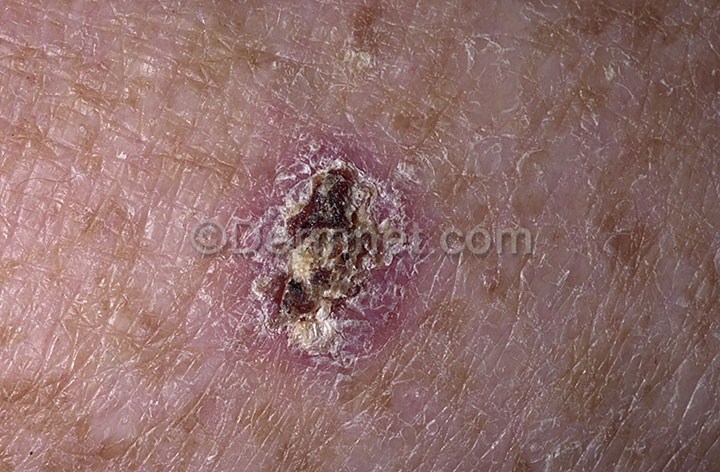
Disease: Actinic Keratosis Basal Cell Carcinoma and other Malignant Lesions